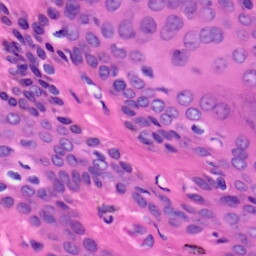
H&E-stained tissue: Skin